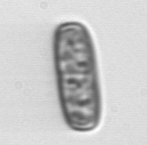
Label: Ephemera